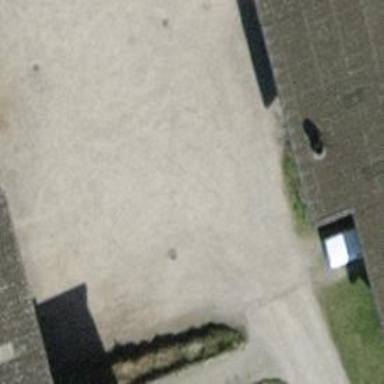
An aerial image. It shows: Driveway with compacted surface.